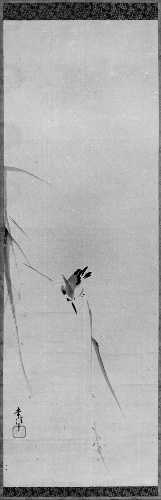
Artist: Kano Tsunenobu
Artist bio: Japanese, 1636–1713
Object type: Hanging scroll
Classification: Paintings
Medium: One of a triptych of hanging scrolls; ink and color on paper
Culture: Japan
Period: Edo period (1615–1868)
Dimensions: Image: 35 1/8 × 11 5/16 in. (89.2 × 28.8 cm)
Overall with mounting: 68 1/8 × 15 1/4 in. (173 × 38.7 cm)
Overall with knobs: 68 1/8 × 16 3/4 in. (173 × 42.5 cm)
Department: Asian Art
Credit line: Rogers Fund, 1960
Accession year: 1960
Repository: Metropolitan Museum of Art, New York, NY
Tags: Birds